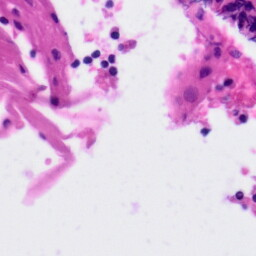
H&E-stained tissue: Tonsil